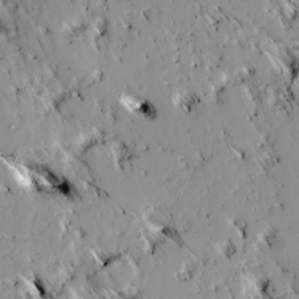
Label: non_frost